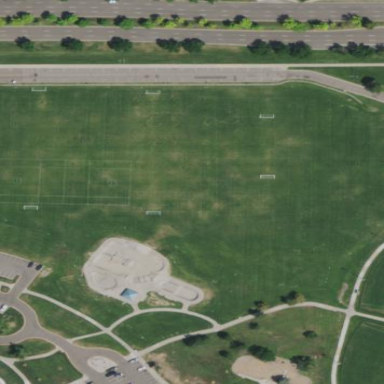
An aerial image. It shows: Soccer pitch for leisureland activities.